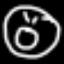
Label: donut